Question: I have Data like this
ColumnA ColumnB CloumnC
1 king Dog,cat
I want show the data like as shown below in only one row "cat" should be shown in new line in the same row
ColumnA ColumnB CloumnC
1 king Dog
Cat

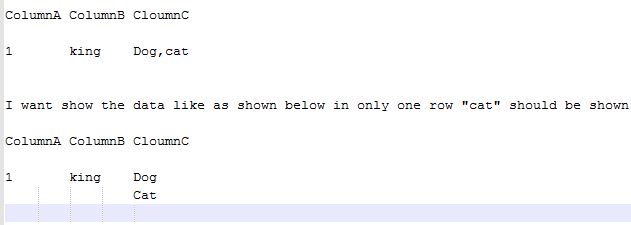
Answer: You could replace the split-character "," with a linefeed character.
'''
WITH sample_data
AS ( select null as ColumnA
, 'King' as ColumnB
, 'Dog,Cat' as ColumnC
FROM dual
)
SELECT ColumnA
, ColumnB
, REPLACE(ColumnC,',',CHR(10))
FROM sample_data
'''